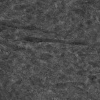
Atmospheric dust classification: not_dusty